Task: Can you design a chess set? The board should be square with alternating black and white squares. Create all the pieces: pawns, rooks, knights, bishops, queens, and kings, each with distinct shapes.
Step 1148:
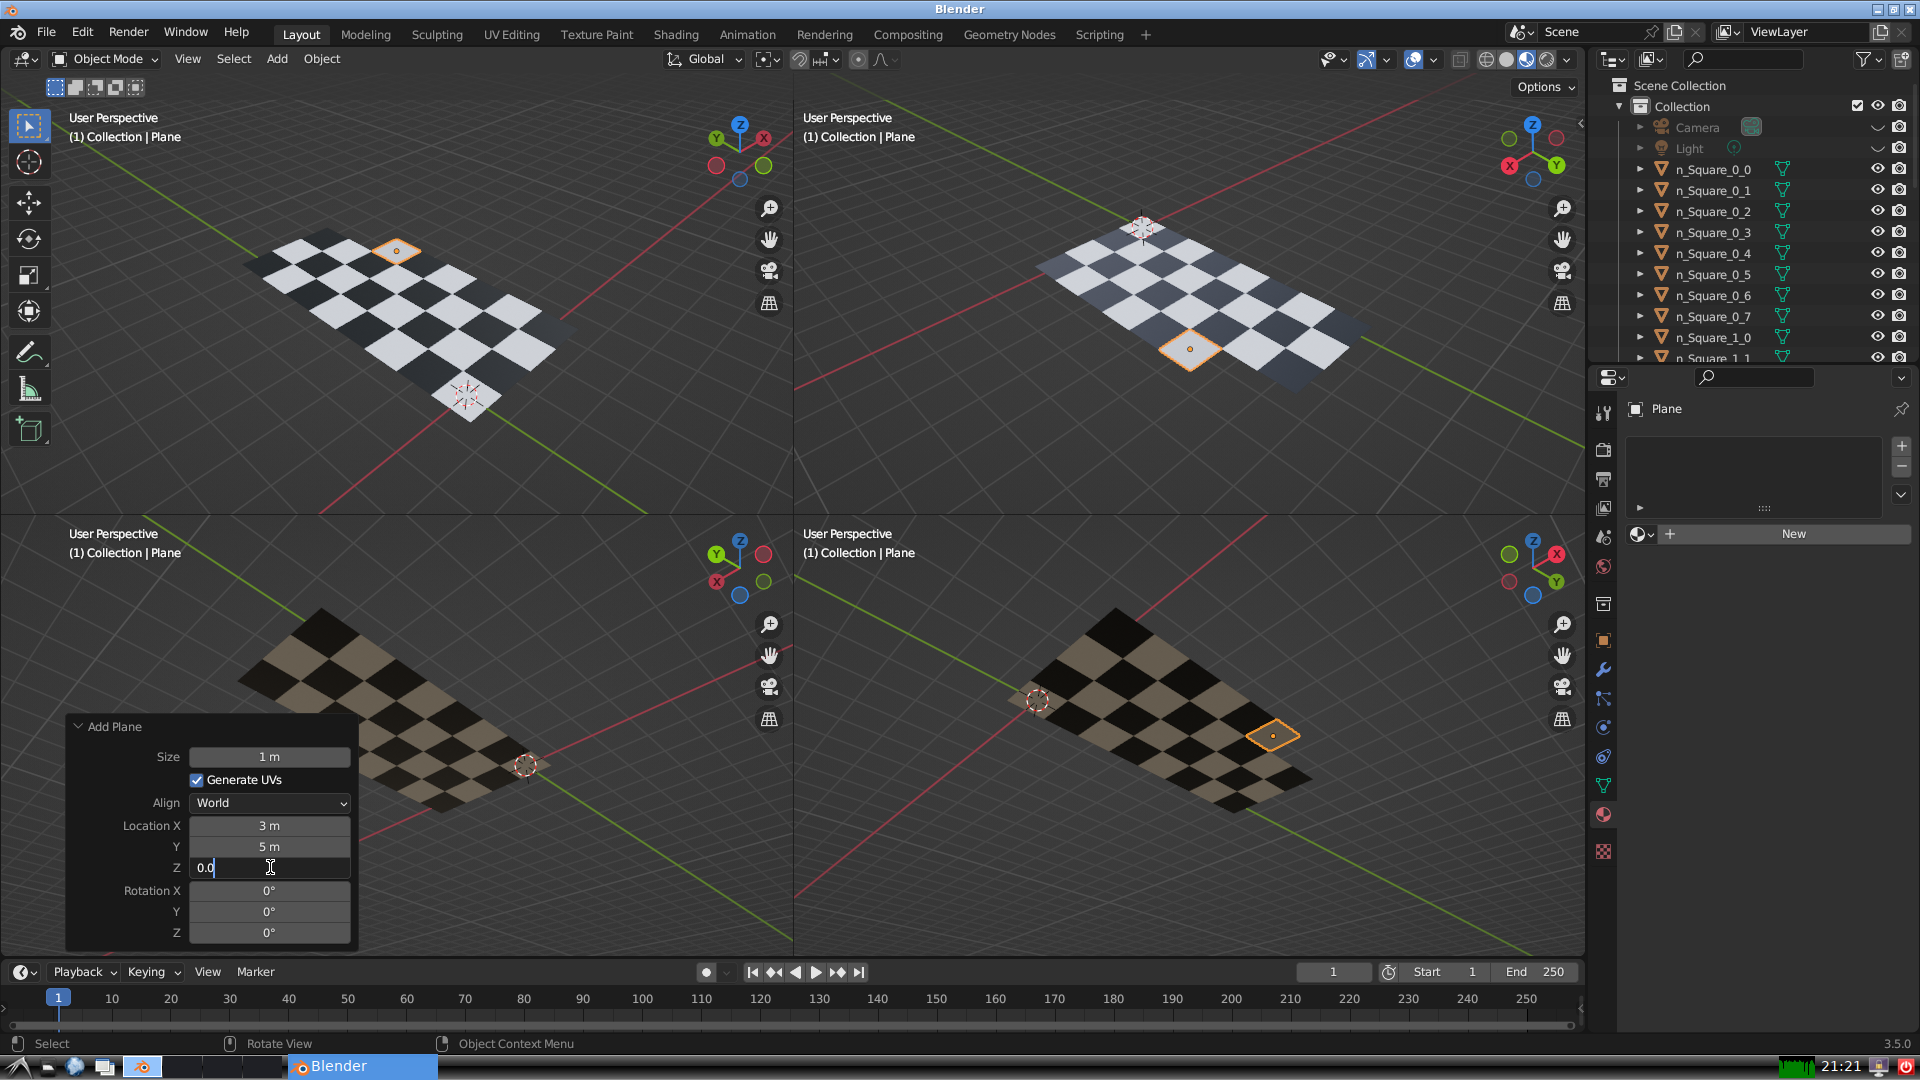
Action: {"key_press": ['Return']}